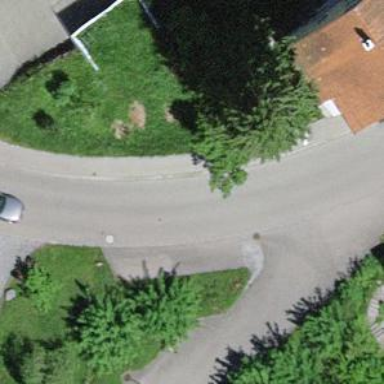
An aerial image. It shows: Asphalt sidewalk.